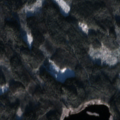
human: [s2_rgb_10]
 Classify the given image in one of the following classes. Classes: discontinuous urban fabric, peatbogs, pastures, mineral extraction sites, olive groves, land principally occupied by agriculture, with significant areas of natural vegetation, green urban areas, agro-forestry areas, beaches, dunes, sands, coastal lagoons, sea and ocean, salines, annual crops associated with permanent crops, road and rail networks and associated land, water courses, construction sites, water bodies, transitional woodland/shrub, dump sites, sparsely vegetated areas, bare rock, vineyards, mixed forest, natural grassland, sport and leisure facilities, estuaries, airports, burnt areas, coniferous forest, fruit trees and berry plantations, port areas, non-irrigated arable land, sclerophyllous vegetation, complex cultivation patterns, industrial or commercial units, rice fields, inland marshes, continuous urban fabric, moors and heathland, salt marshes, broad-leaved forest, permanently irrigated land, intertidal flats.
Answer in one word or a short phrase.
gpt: coniferous forest, mixed forest, transitional woodland/shrub, water bodies